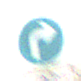
Verkehrszeichen: VorgeschriebeneFahrtrichtungRechts
Zusatzzeichen unten: EinspurigeFahrzeugeFrei5
Umgebung: Outdoor, Suburban
Tageszeit: MorningAfternoon
Wetter: Overcast
Licht: Natural
Jahreszeit: NotSpecified
Kontrast: LowContrast